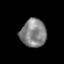
Tissue: prostate
Cell type: Myeloid cells
Senescence score: 0.2911
Nuclear area (px): 710
Mean DAPI intensity: 130.314